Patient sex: F
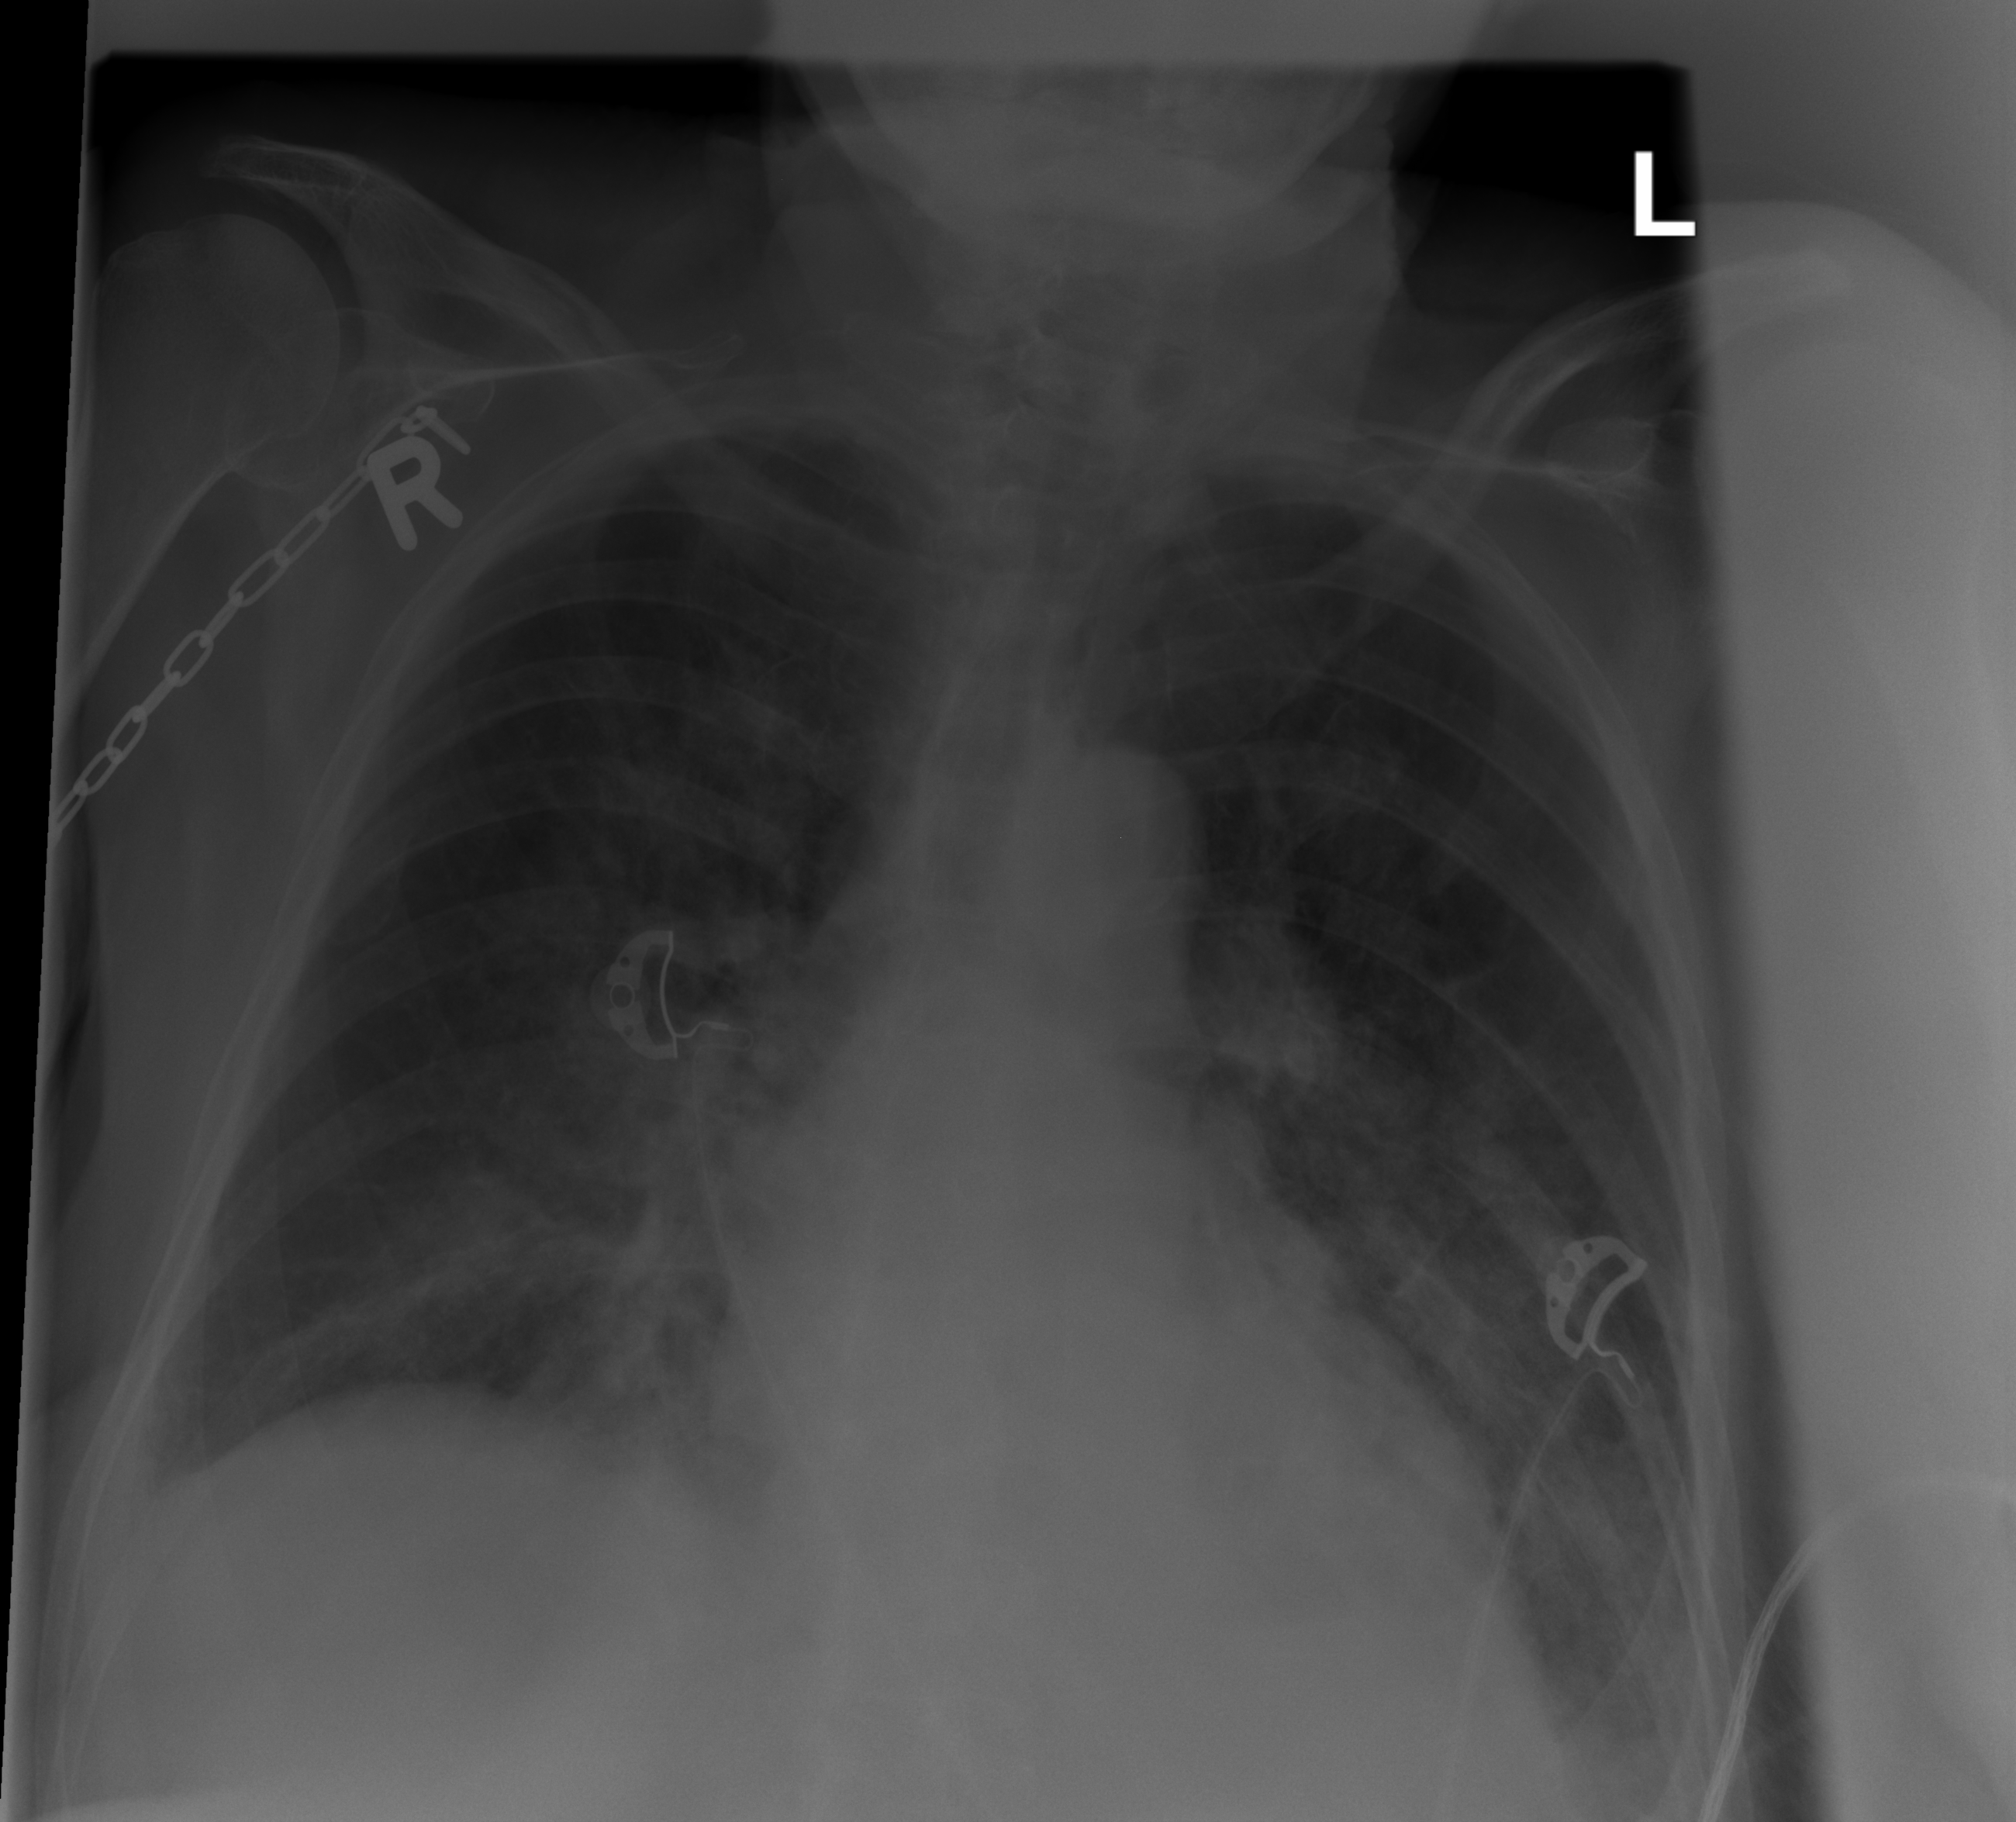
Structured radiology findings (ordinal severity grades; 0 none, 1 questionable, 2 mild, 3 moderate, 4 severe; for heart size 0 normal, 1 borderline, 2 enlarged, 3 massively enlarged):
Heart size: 1
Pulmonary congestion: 2
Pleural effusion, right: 2
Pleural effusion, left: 2
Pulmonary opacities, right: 2
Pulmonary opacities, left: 2
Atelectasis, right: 2
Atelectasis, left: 0